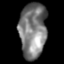
Tissue: lung
Cell type: Epithelial cells
Senescence score: 0.2423
Nuclear area (px): 1460
Mean DAPI intensity: 125.741